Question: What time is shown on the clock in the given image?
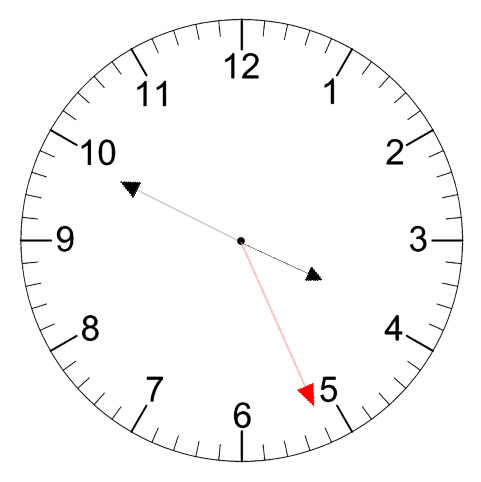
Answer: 03:49:26